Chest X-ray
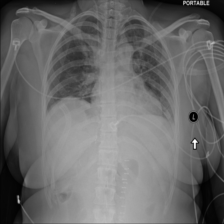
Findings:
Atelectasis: negative
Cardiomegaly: negative
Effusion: negative
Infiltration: positive
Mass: negative
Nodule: negative
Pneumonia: negative
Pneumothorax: negative
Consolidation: negative
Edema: negative
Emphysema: negative
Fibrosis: negative
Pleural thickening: negative
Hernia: negative